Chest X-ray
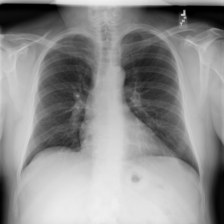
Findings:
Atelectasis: negative
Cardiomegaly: negative
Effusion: negative
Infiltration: negative
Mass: negative
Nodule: negative
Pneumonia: negative
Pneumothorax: negative
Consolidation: negative
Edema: negative
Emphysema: negative
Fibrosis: negative
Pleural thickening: negative
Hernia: negative